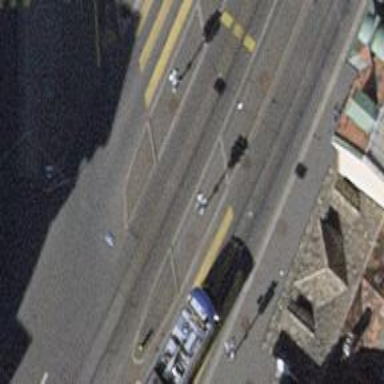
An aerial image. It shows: Zebra crossing with traffic signals and crossing island.